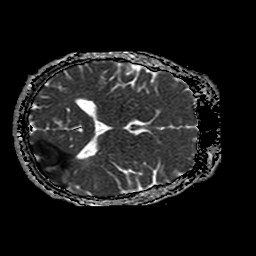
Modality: ADC
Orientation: axial
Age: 38
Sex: male
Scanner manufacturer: philips
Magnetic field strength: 1.5 T
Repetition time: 3.844 s
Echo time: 0.09719 s